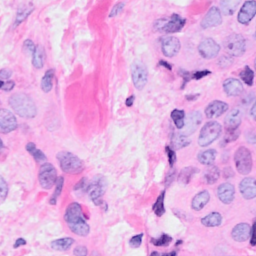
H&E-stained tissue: Breast